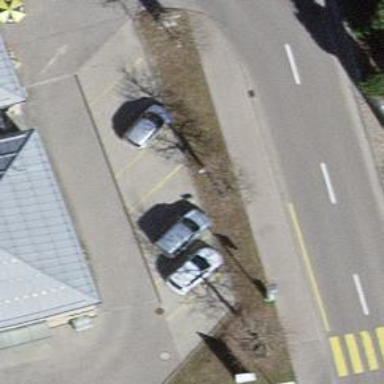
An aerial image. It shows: Parking area with paving stones.